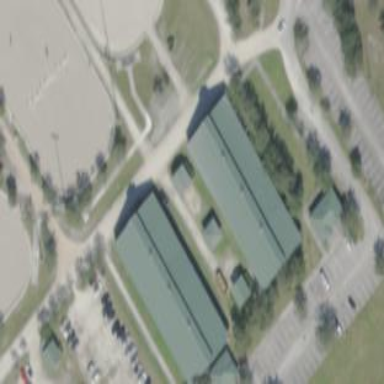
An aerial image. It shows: Stable building with gabled green roof.